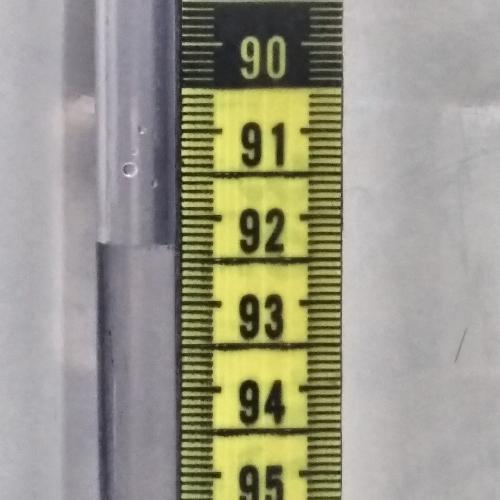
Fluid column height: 92.3 cm